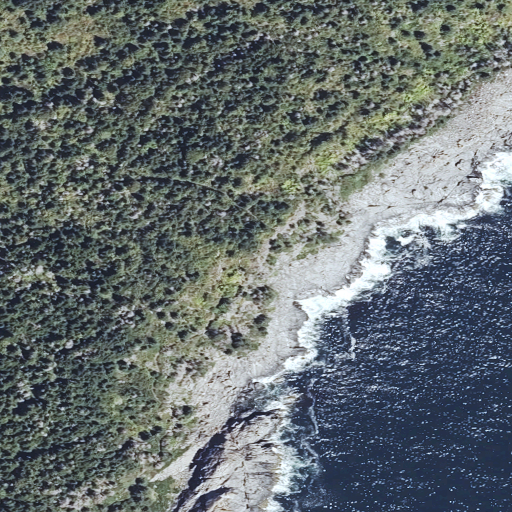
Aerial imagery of mountain in Maine named Burnt Head containing mixed forest, open water, grassland, herbaceous wetlands, barren land, and evergreen forest